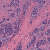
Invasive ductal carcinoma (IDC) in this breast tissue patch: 1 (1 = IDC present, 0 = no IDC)